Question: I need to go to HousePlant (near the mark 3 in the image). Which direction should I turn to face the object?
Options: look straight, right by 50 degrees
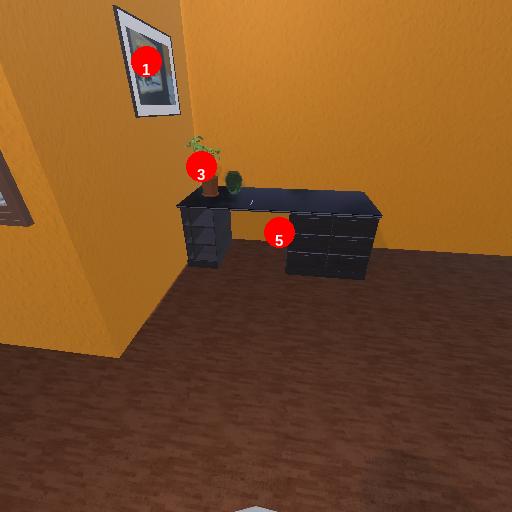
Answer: look straight